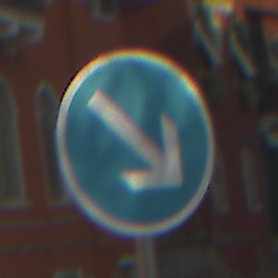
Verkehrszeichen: VorgeschriebeneVorbeifahrtRechts
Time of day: MorningAfternoon
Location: Outdoor (Urban)
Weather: Clear
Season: NotSpecified
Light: Natural